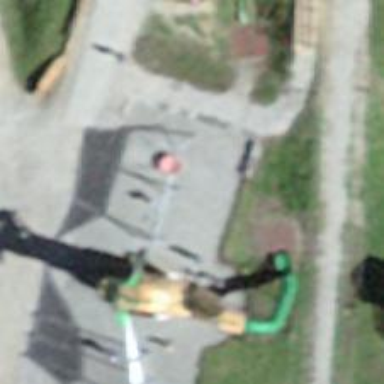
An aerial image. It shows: Playground with various play structures.